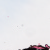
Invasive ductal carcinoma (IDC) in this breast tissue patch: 0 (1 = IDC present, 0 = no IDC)